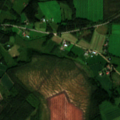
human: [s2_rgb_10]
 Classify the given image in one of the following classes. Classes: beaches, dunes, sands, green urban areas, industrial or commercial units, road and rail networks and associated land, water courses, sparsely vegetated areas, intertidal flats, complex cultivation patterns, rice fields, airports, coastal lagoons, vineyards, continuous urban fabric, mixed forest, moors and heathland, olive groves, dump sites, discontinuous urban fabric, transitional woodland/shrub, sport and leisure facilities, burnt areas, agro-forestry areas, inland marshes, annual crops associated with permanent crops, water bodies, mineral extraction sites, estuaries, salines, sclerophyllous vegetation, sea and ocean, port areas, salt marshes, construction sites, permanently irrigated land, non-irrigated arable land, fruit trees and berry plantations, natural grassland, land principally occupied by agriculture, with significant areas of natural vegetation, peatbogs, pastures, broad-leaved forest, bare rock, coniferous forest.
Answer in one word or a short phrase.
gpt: land principally occupied by agriculture, with significant areas of natural vegetation, coniferous forest, transitional woodland/shrub, peatbogs